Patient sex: M
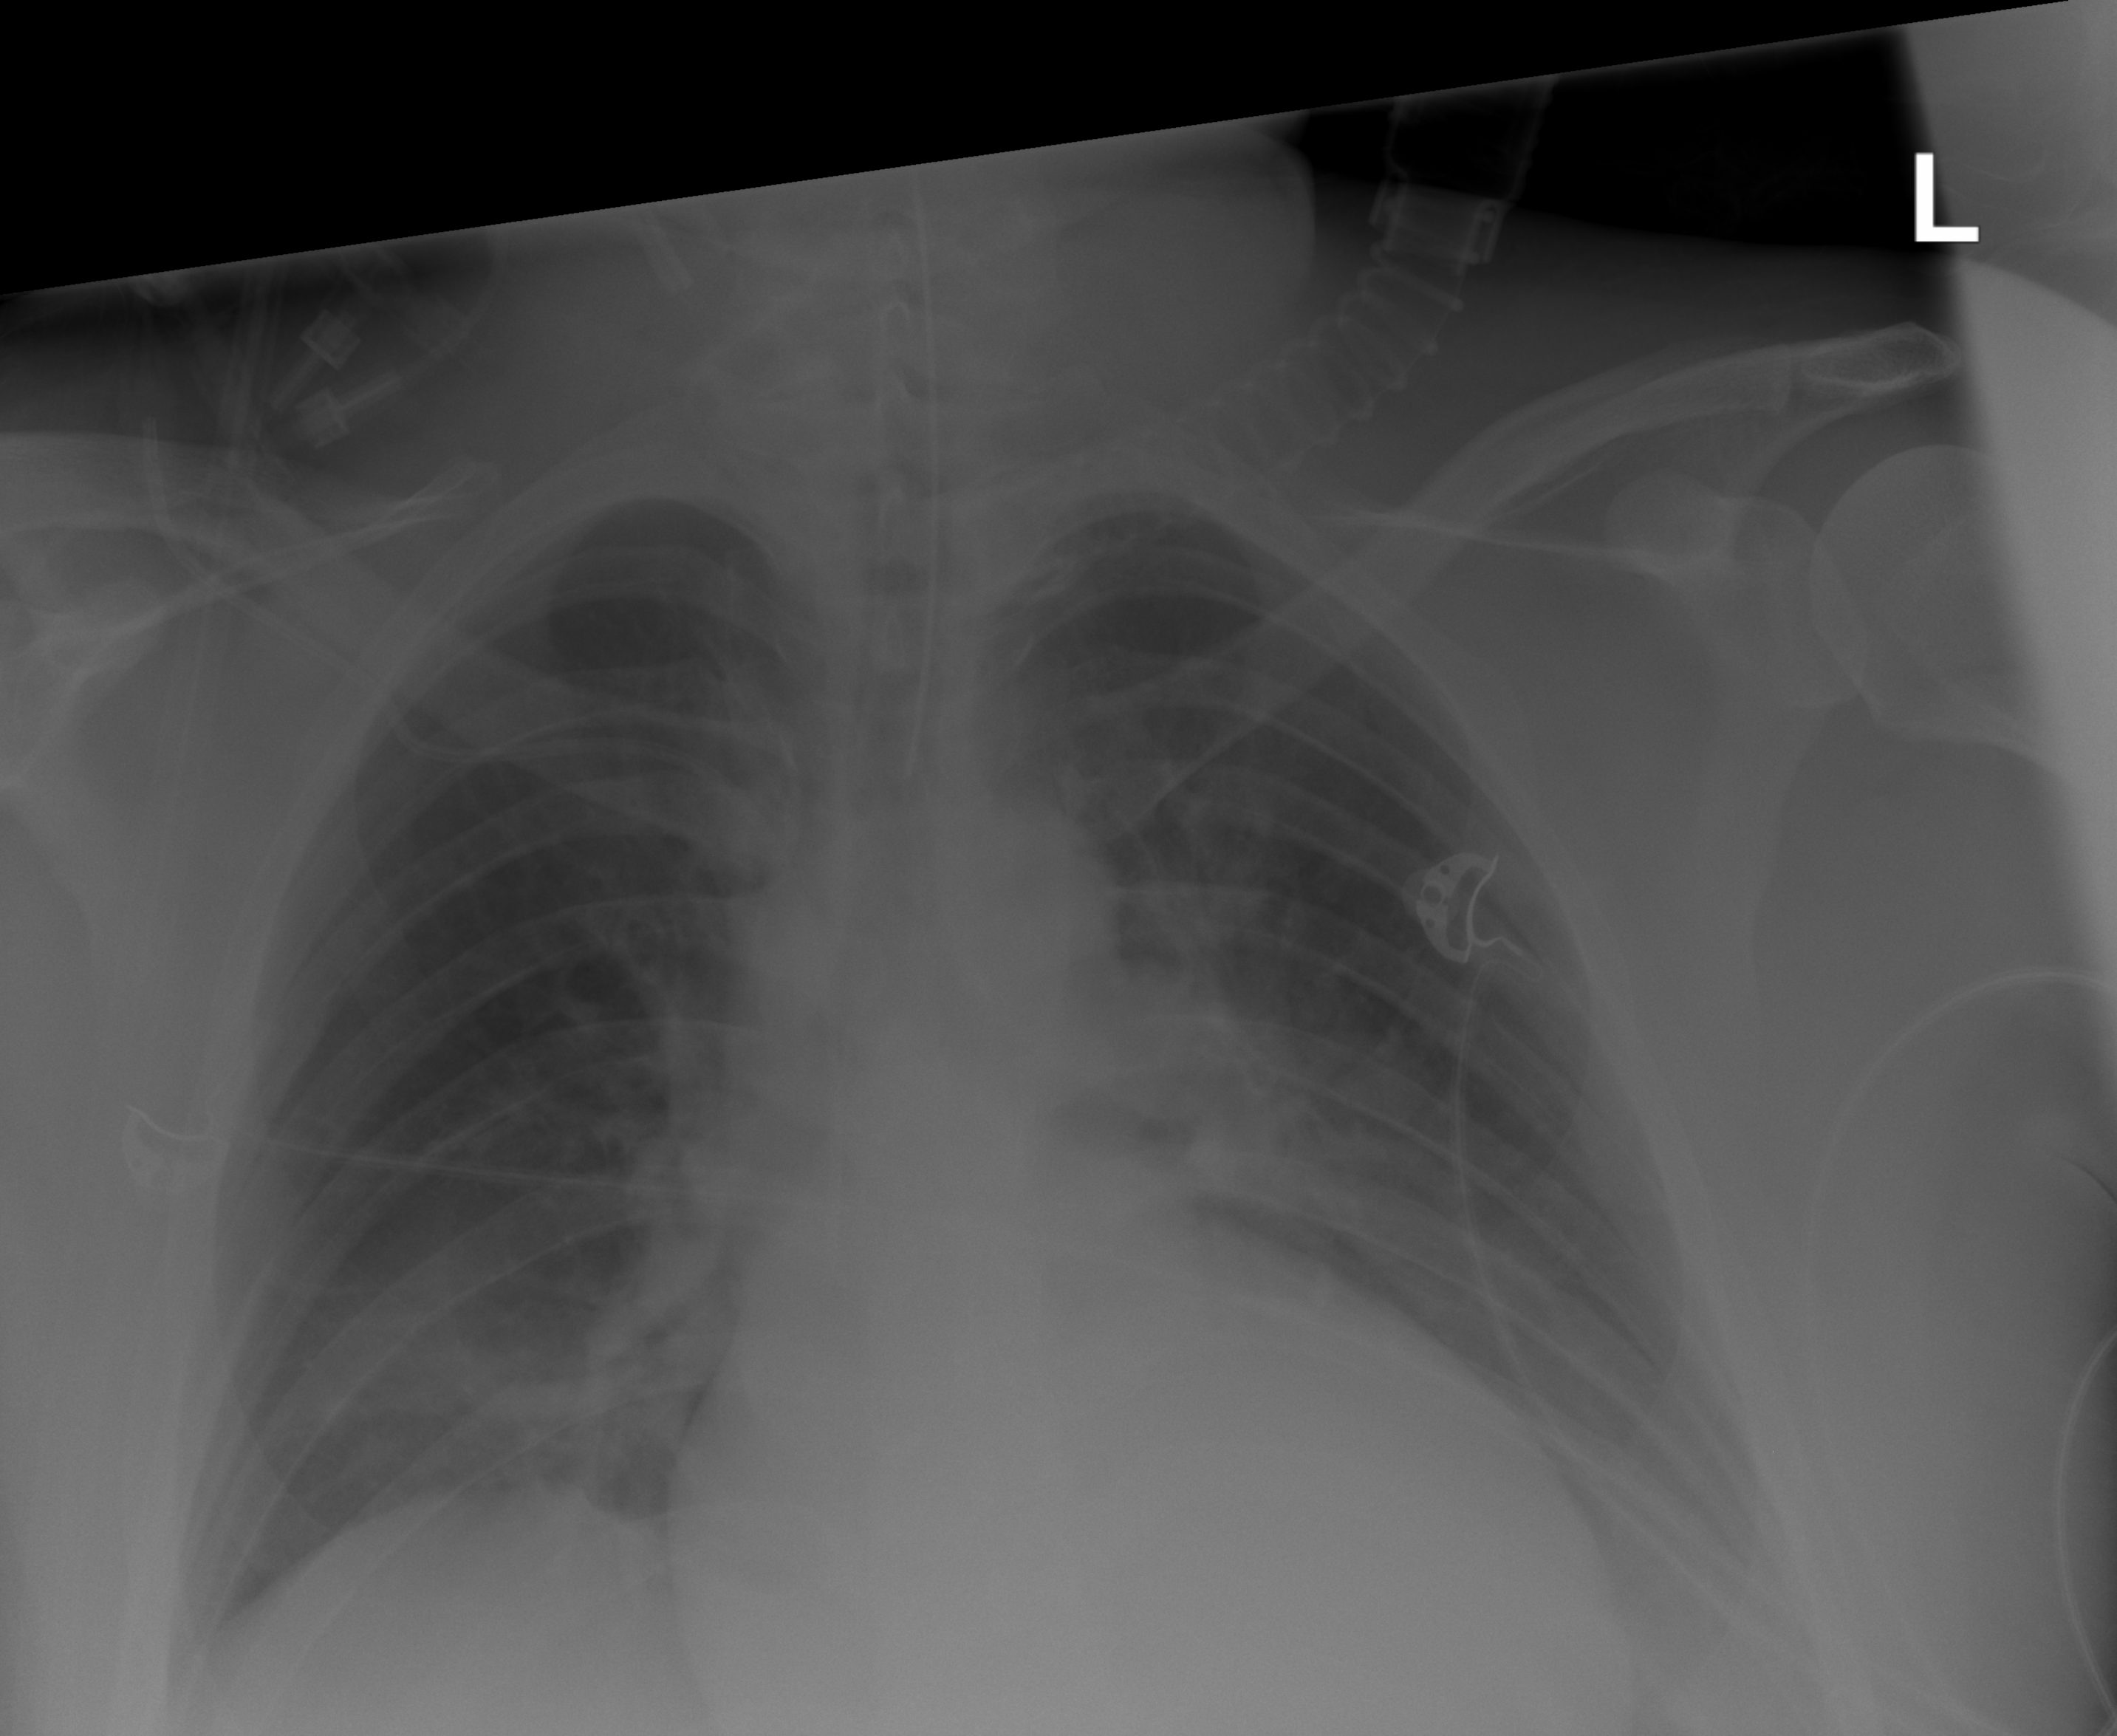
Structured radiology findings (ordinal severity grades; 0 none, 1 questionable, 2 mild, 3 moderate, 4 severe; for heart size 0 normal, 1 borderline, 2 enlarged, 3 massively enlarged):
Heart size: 0
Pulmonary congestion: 0
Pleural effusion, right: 0
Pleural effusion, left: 2
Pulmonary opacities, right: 0
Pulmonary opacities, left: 0
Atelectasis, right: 2
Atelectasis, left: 2